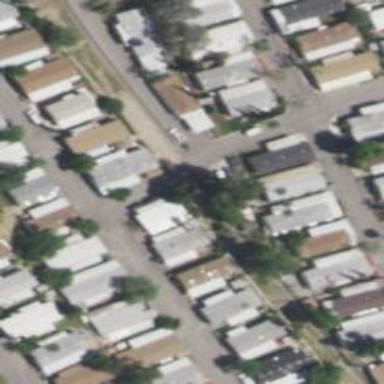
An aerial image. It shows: Service road within mobile home or trailer park area.